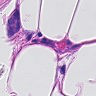
Metastatic tissue present: yes